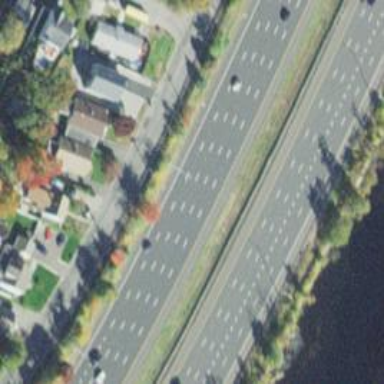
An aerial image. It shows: Motorway.